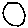
Label: circle